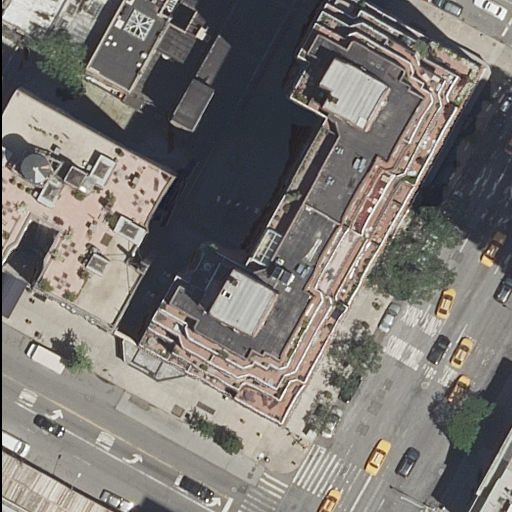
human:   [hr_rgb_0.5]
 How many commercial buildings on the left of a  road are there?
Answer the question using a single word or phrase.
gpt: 0

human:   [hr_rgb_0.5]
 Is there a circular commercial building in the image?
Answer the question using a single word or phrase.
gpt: no

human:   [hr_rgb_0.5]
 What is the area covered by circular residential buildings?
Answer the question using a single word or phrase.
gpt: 0m2

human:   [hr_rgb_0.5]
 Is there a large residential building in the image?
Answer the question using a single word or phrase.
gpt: yes

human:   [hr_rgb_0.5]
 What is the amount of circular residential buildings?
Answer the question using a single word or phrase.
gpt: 0

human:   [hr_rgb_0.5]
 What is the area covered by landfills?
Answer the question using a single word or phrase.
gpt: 0m2

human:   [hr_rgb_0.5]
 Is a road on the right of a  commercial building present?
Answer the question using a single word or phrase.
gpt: no

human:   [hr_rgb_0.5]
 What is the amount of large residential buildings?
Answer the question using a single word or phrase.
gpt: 4

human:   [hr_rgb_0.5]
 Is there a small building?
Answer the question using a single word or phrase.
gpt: yes

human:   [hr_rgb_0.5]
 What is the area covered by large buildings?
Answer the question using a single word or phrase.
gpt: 3835m2

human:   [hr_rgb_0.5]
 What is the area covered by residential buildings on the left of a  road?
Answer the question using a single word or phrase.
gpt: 4193m2

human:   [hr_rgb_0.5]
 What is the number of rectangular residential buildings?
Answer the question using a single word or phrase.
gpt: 2

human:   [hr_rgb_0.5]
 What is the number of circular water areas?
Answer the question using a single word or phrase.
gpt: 0

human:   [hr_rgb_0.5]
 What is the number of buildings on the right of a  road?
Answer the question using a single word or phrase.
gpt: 7

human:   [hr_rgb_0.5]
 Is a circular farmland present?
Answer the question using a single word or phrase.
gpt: no

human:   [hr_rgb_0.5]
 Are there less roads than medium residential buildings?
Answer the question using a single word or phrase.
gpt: no

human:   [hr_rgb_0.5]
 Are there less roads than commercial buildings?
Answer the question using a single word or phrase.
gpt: no

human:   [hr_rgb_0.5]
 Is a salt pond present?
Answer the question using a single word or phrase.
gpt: no

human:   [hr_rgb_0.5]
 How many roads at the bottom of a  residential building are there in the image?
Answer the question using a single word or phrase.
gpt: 6

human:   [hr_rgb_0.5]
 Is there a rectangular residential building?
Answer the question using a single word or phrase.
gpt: yes

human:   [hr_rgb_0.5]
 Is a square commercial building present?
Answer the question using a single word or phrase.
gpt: no

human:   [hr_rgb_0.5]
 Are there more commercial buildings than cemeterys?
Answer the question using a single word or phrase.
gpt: no

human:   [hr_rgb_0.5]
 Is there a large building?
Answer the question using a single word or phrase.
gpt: yes

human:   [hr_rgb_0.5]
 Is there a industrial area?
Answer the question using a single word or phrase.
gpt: no

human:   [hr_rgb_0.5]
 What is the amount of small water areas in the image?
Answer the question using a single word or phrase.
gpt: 0

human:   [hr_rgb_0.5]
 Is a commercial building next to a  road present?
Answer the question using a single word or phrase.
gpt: no

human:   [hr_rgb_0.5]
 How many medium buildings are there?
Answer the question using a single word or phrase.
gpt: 4

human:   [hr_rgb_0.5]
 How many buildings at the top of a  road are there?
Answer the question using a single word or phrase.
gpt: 9

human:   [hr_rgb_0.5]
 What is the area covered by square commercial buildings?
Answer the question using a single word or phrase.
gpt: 0m2

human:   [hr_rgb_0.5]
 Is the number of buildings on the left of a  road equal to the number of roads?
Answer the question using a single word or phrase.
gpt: no

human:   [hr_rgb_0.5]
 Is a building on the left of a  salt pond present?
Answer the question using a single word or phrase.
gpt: no

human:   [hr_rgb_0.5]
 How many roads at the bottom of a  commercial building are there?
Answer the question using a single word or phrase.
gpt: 0

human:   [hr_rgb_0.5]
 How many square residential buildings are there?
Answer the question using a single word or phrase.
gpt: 0

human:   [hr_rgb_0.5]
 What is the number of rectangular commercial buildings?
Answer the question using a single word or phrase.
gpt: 0

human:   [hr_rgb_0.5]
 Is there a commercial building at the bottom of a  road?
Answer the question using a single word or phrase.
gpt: no

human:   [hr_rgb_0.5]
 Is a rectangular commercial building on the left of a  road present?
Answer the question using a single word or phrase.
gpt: no